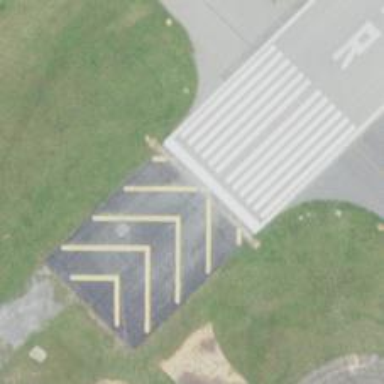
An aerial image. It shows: Runway surface made of asphalt at airport.